高二 · 度量几何学
在某个位置测得某山峰仰角为 $\theta$, 对着山峰在平行地面上前进 $600 \mathrm{~m}$ 后测仰角为原来的 2 倍, 继续在平行地面上前进 $200 \sqrt{3} \mathrm{~m}$ 后, 测得山峰的仰角为原来的 4 倍, 则该山峰的高度是( )
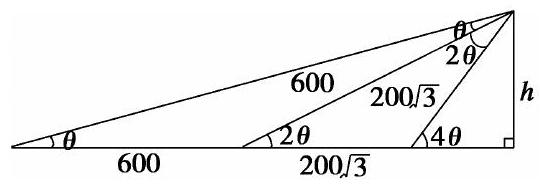
A. $200 \mathrm{~m}$
B. $300 \mathrm{~m}$
C. $400 \mathrm{~m}$
D. $100 \sqrt{3} \mathrm{~m}$
答案: B
解析: 解析 如图所示, $600 \cdot \sin 2 \theta=200 \sqrt{3} \cdot \sin 4 \theta$,

$\therefore \cos 2 \theta=\frac{\sqrt{3}}{2}, \therefore \theta=15^{\circ}$,

$\therefore h=200 \sqrt{3} \cdot \sin 4 \theta=300(\mathrm{~m})$.